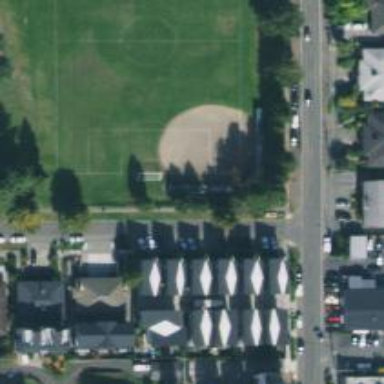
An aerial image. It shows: Bleachers on leisure land.